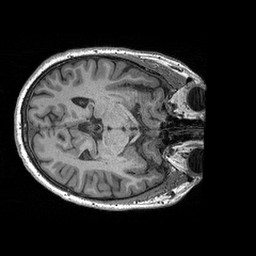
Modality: T1w
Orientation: axial
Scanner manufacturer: siemens
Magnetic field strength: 3 T
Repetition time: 2.3 s
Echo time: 0.00298 s